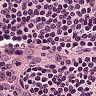
Metastatic tissue present: no